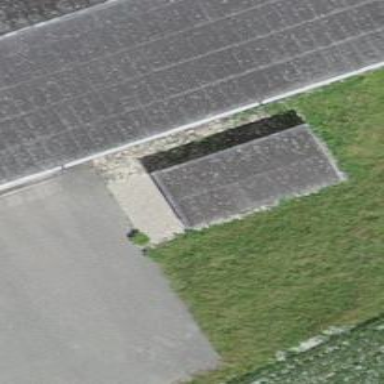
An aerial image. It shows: Building with flat roof.